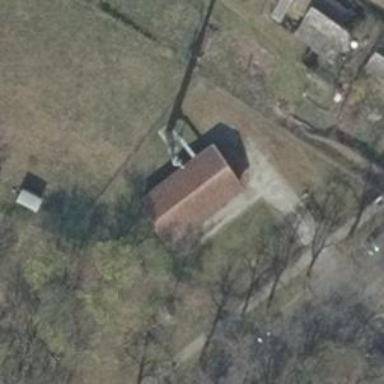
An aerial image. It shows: Service building.